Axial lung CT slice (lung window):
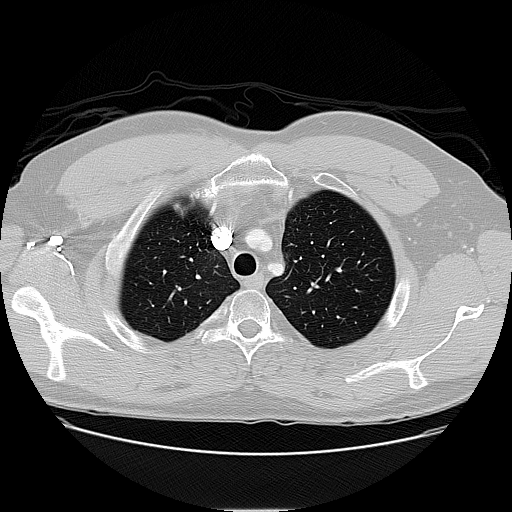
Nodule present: no